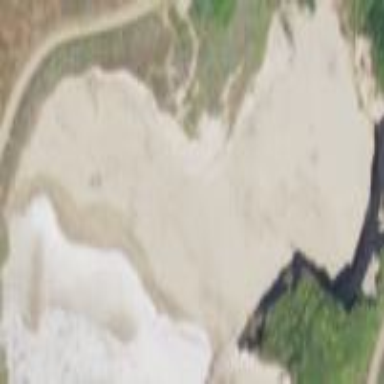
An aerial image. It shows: Scenic beach with natural beauty.